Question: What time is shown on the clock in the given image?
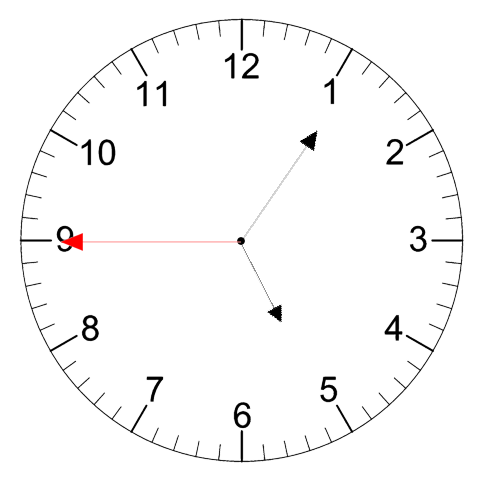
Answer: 05:05:45